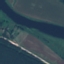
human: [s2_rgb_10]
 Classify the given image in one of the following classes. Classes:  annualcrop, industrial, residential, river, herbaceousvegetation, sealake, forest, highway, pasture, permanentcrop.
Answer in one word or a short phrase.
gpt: River